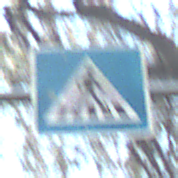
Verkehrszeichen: FussgaengerueberwegLinks
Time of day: SunriseSunset
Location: Outdoor (Nature)
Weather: Clear
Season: Winter
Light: Natural